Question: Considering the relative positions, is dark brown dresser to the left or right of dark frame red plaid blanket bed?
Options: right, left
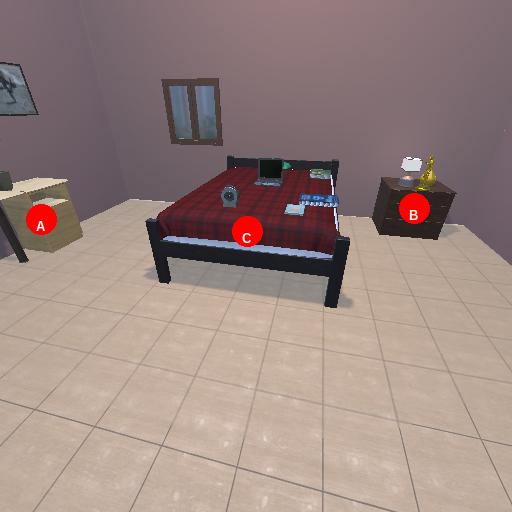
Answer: right